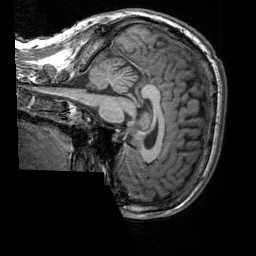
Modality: T1w
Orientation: sagittal
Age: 39
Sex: male
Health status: healthy
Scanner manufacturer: siemens
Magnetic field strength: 3 T
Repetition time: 2.3 s
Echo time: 0.00303 s